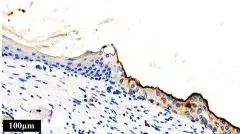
Immunohistochemical study of kidney cystic lesion. (G-I) The urothelium was positive for uroplakin III, while the cuboidal epithelium expressed this marker weakly and irregularly.
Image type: pathology (immunostaining)